Chest X-ray. View position: AP
Patient age: 52
Patient sex: M
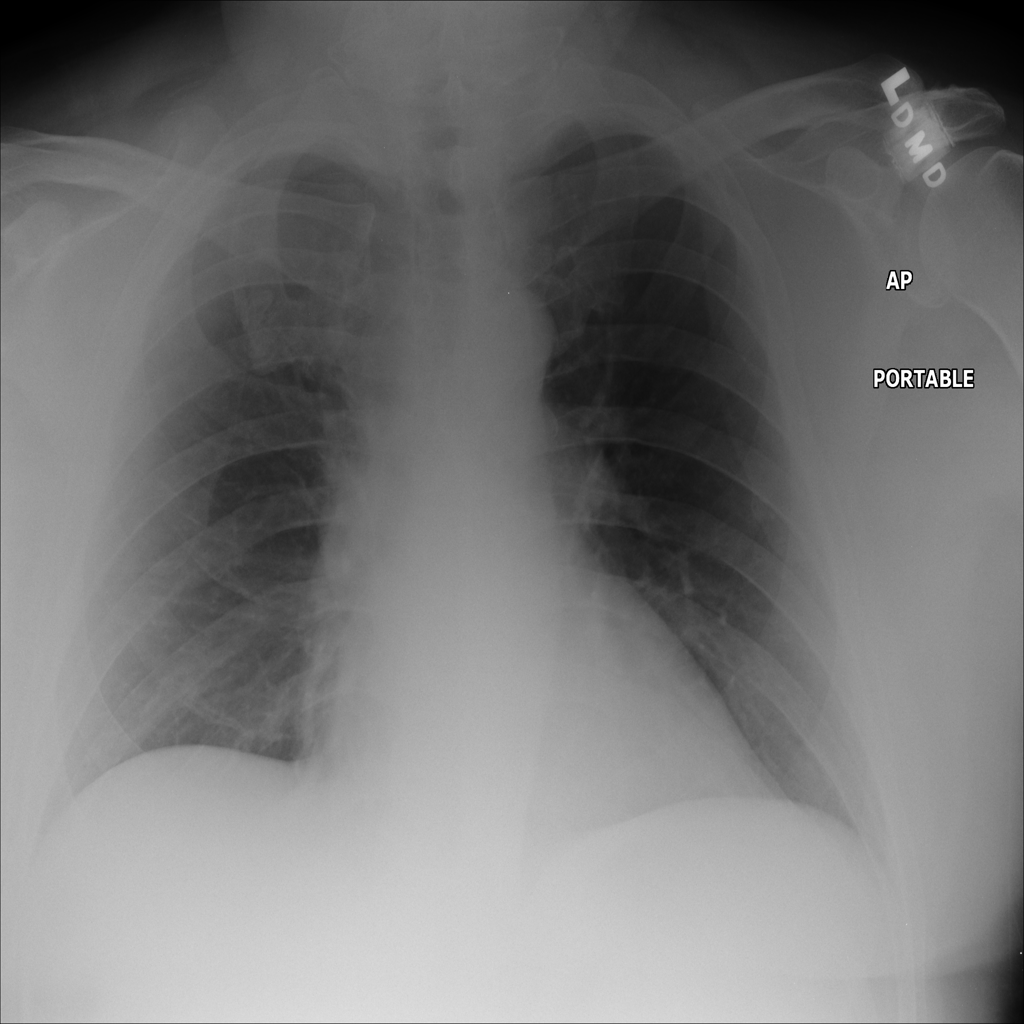
Finding: Pneumothorax